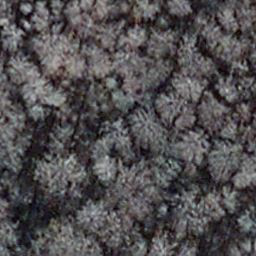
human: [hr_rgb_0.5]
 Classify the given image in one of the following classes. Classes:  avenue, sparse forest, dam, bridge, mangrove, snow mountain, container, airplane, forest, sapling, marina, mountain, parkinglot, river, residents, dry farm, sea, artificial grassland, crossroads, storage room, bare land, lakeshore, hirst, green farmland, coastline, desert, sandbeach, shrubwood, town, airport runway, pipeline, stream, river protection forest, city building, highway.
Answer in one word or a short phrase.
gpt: sapling